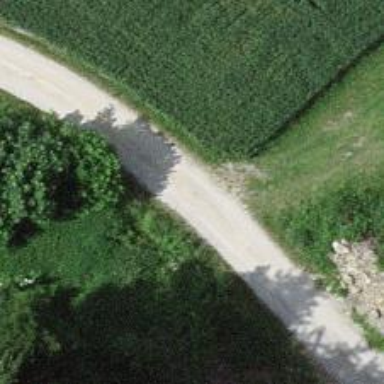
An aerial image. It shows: Track with fine gravel surface. The track type is grade 2.